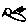
Label: bird